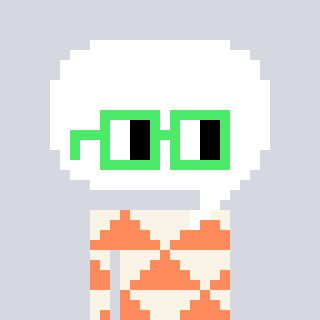
a pixel art character with square light green glasses, a speech bubble-shaped head and a peachy-colored body on a cool background